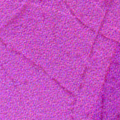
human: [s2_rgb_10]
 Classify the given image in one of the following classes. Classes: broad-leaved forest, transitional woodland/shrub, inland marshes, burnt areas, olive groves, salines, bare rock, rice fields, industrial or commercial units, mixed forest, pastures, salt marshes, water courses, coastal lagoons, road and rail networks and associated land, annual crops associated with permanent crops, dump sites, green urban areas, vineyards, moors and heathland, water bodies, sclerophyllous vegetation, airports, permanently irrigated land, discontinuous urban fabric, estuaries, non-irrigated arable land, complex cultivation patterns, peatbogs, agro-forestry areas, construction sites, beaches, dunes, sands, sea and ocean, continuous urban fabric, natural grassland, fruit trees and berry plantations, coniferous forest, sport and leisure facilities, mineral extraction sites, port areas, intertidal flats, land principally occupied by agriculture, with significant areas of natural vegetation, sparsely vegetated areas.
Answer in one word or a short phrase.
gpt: sea and ocean